Question: I'm trying to modify a dual handle slider to a generalised double model.
[UPDATED]: XAML Code:
'''
<Slider x:Name="LowerSlider" DataContext="this" Template="{StaticResource simpleSlider}" Margin="10,0,0,0"
IsEnabled="{Binding Path=IsUpperSliderEnabled}"
Minimum="{Binding Path=Minimum}"
Maximum="{Binding Path=Maximum}"
Value="{Binding Path=LowerValue}"
SmallChange="{Binding Path=SmallChange}"
LargeChange="{Binding Path=LargeChange}" />
<Slider x:Name="UpperSlider" DataContext="this" Template="{StaticResource simpleSlider}" Margin="10,0,0,0"
IsEnabled="{Binding Path=IsUpperSliderEnabled}"
Minimum="{Binding Path=Minimum}"
Maximum="{Binding Path=Maximum}"
Value="{Binding Path=UpperValue}"
SmallChange="{Binding Path=SmallChange}"
LargeChange="{Binding Path=LargeChange}" />
'''
C# code-behind:
'''
#region Dependency Property - Minimum
public Double Minimum
{
get { return (Double)GetValue(MinimumProperty); }
set { SetValue(MinimumProperty, value); }
}
public static readonly DependencyProperty MinimumProperty =
DependencyProperty.Register("Minimum", typeof(Double), typeof(DualHandleSlider), new UIPropertyMetadata(0.0));
#endregion
#region Dependency Property - Lower Value
public Double LowerValue
{
get { return (Double)GetValue(LowerValueProperty); }
set { SetValue(LowerValueProperty, value); }
}
public static readonly DependencyProperty LowerValueProperty =
DependencyProperty.Register("LowerValue", typeof(Double), typeof(DualHandleSlider), new UIPropertyMetadata(0.0));
#endregion
#region Dependency Property - Upper Value
public Double UpperValue
{
get { return (Double)GetValue(UpperValueProperty); }
set { SetValue(UpperValueProperty, value); }
}
public static readonly DependencyProperty UpperValueProperty =
DependencyProperty.Register("UpperValue", typeof(Double), typeof(DualHandleSlider), new UIPropertyMetadata(5.0, new PropertyChangedCallback(OnUpperValueChanged)));
public static void OnUpperValueChanged(DependencyObject d, DependencyPropertyChangedEventArgs e)
{
}
#endregion
#region Dependency Property - Maximum
public Double Maximum
{
get { return (Double)GetValue(MaximumProperty); }
set { SetValue(MaximumProperty, value); }
}
public static readonly DependencyProperty MaximumProperty =
DependencyProperty.Register("Maximum", typeof(Double), typeof(DualHandleSlider), new UIPropertyMetadata(10.0, new PropertyChangedCallback(OnMaximumChanged)));
public static void OnMaximumChanged(DependencyObject d, DependencyPropertyChangedEventArgs e)
{
DualHandleSlider slider = (DualHandleSlider)d;
if (slider.IsUpperValueLockedToMax)
{
slider.UpperValue = (Double)e.NewValue;
}
}
#endregion
#region Dependency Property - Small Change
public double SmallChange
{
get { return (double)GetValue(SmallChangeProperty); }
set { SetValue(SmallChangeProperty, value); }
}
// Using a DependencyProperty as the backing store for SmallChange. This enables animation, styling, binding, etc...
public static readonly DependencyProperty SmallChangeProperty =
DependencyProperty.Register("SmallChange", typeof(double), typeof(DualHandleSlider),
new UIPropertyMetadata(1.0, new PropertyChangedCallback(OnSmallChangePropertyChanged)));
protected static void OnSmallChangePropertyChanged(DependencyObject d, DependencyPropertyChangedEventArgs e)
{
System.Diagnostics.Debug.WriteLine(e.NewValue);
}
#endregion
#region Dependency Property - Large Change
public double LargeChange
{
get { return (double)GetValue(LargeChangeProperty); }
set { SetValue(LargeChangeProperty, value); }
}
// Using a DependencyProperty as the backing store for LargeChange. This enables animation, styling, binding, etc...
public static readonly DependencyProperty LargeChangeProperty =
DependencyProperty.Register("LargeChange", typeof(double), typeof(DualHandleSlider),
new UIPropertyMetadata(1.0, new PropertyChangedCallback(OnLargeChangePropertyChanged)));
protected static void OnLargeChangePropertyChanged(DependencyObject d, DependencyPropertyChangedEventArgs e)
{
System.Diagnostics.Debug.WriteLine(e.NewValue);
}
#endregion
'''
The problem is, the control does not react in any way to properties set when the control is implemented. Even programmatically editing the properties does not work? I figure it's a stupid mistake, but I've been pouring over this code for a while now. Any ideas?
EDIT: Still no luck! Nothing in output about binding errors.

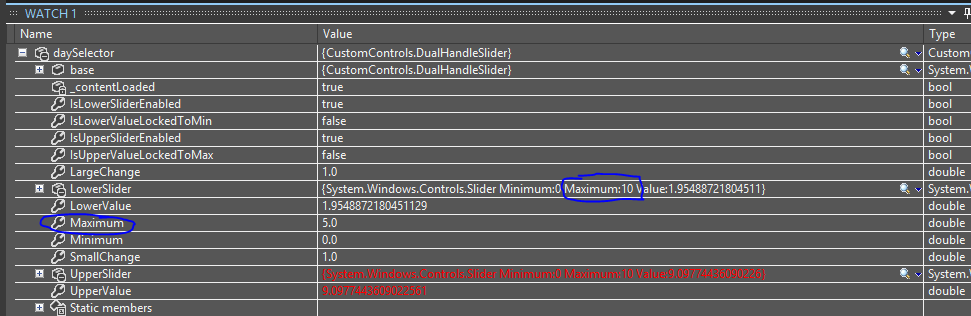
Answer: You were close with your initial code prior to the latest edit. The key is to name your and to bind against the . This allows the 'DataContext' to flow through naturally if you ever support embedded 'ContentControl's. Setting 'DataContext="this"' literally sets your data context to the '"this"'.
Instead add something like 'x:Name="ThisControl"' to your '<UserControl...' line and then update the bindings to point to 'ElementName=ThisControl'. Make sure the 'Slider.Value' bindings are 'Mode=TwoWay' (which is the default if you don't specify a mode):
'''
<UserControl x:Class="NameSpace.ThisControl"
x:Name="ThisControl">
<Grid>
<Slider x:Name="LowerSlider"
IsEnabled="{Binding IsUpperSliderEnabled, ElementName=ThisControl}"
Minimum="{Binding Minimum, ElementName=ThisControl}"
Maximum="{Binding Maximum, ElementName=ThisControl}"
Value="{Binding LowerValue, ElementName=ThisControl}"
SmallChange="{Binding SmallChange, ElementName=ThisControl}"
LargeChange="{Binding LargeChange, ElementName=ThisControl}" />
<Slider x:Name="UpperSlider"
IsEnabled="{Binding IsUpperSliderEnabled, ElementName=ThisControl}"
Minimum="{Binding Minimum, ElementName=ThisControl}"
Maximum="{Binding Maximum, ElementName=ThisControl}"
Value="{Binding UpperValue, ElementName=ThisControl}"
SmallChange="{Binding SmallChange, ElementName=ThisControl}"
LargeChange="{Binding LargeChange, ElementName=ThisControl}" />
'''